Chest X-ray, PA view. Patient: 54 years old, sex M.
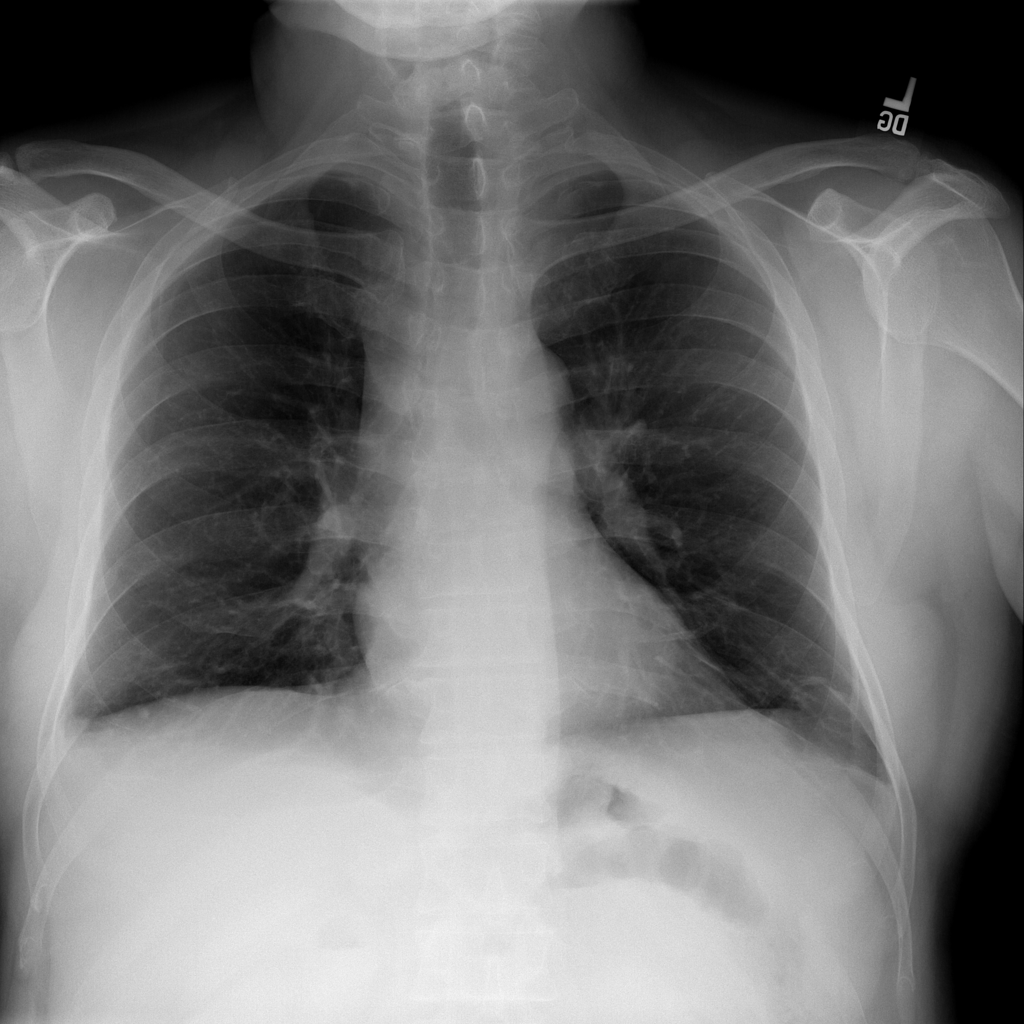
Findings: Atelectasis, Pleural_Thickening